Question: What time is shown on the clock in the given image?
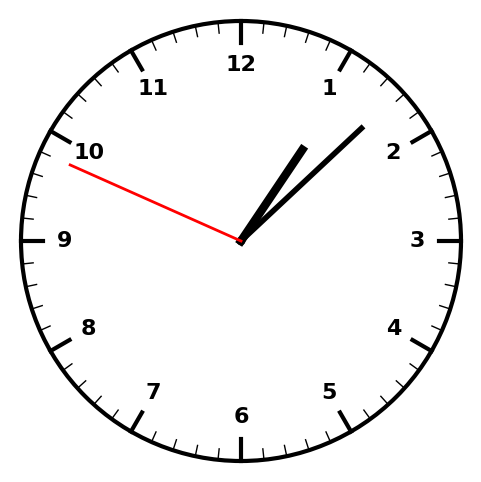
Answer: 01:07:49